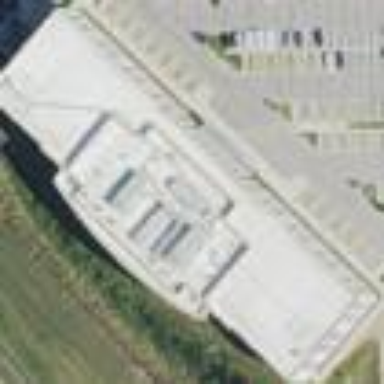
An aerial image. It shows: Commercial building.